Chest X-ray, AP view. Patient: 52 years old, sex F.
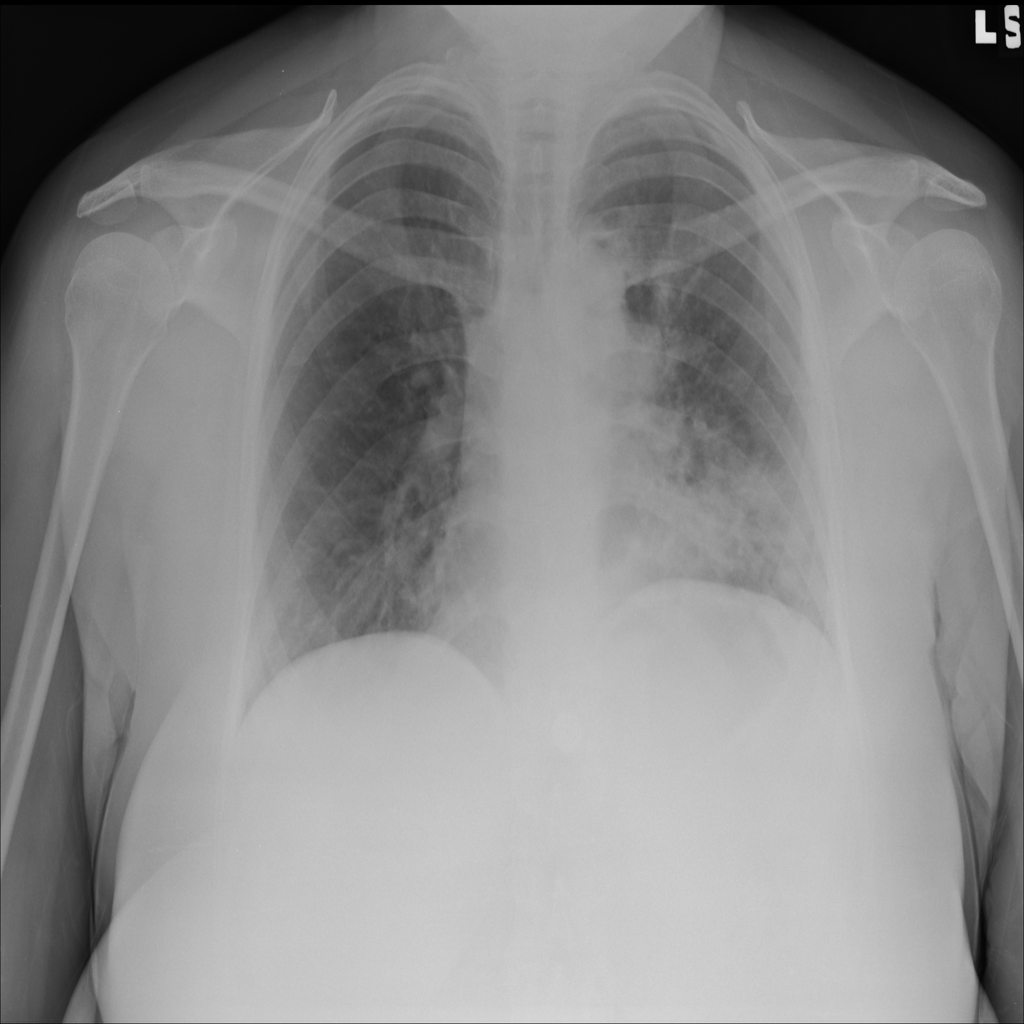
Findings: Infiltration